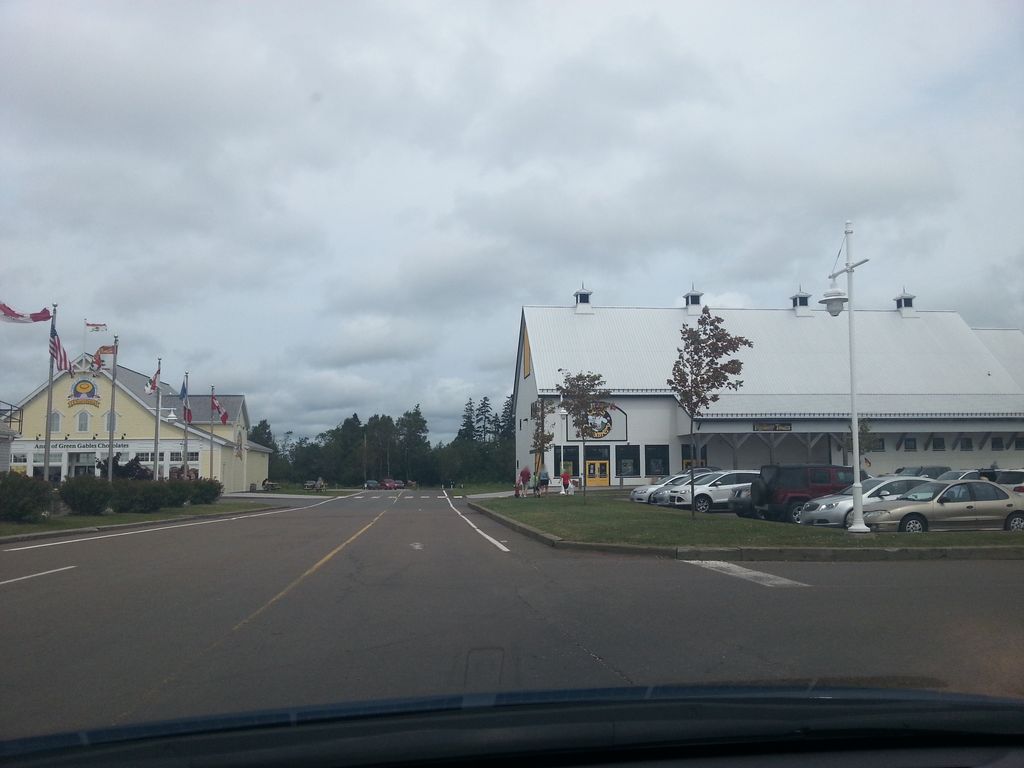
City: charlottetown